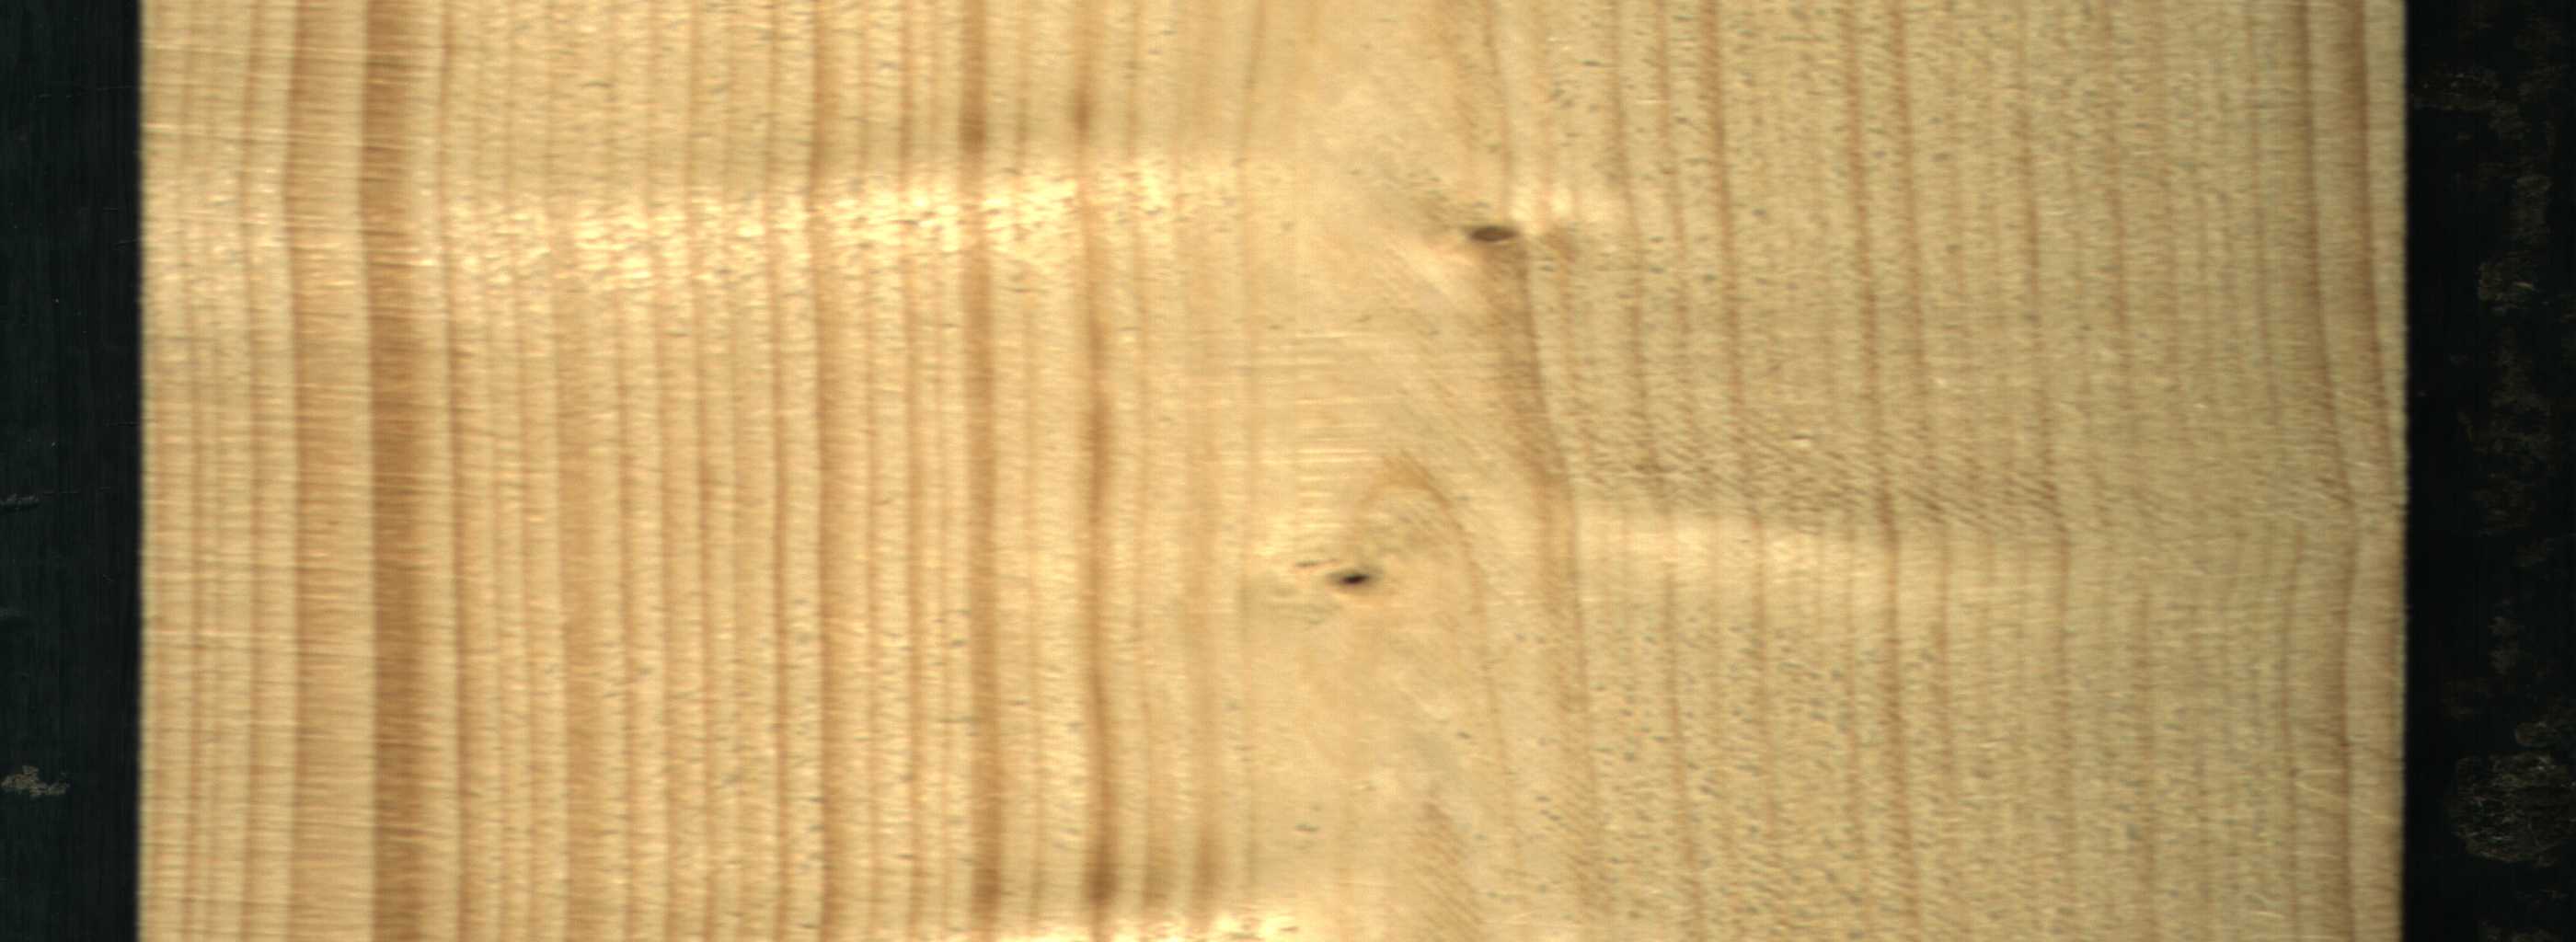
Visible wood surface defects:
Dead_Knot
Live_Knot